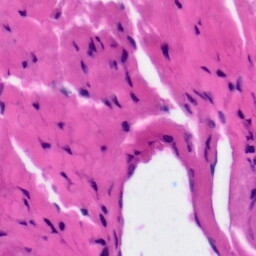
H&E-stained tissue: Tonsil